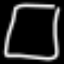
Label: square